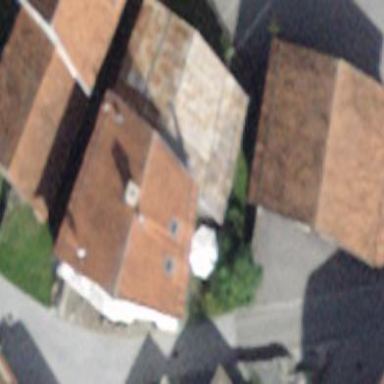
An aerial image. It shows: Simple house.